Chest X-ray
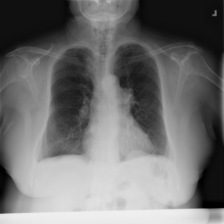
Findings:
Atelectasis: negative
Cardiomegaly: positive
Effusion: negative
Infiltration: negative
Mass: negative
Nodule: negative
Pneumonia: negative
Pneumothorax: negative
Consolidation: negative
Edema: negative
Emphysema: negative
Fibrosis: negative
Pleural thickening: negative
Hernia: negative